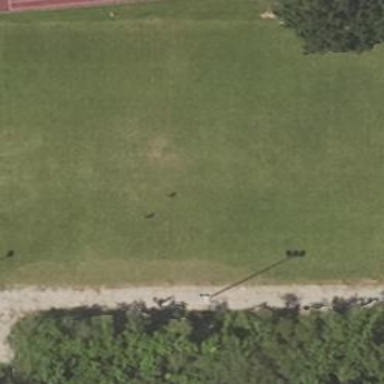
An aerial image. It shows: Grassy pitch for various sports activities.